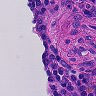
Metastatic tissue present: no